Aerial crown-view tile of a tropical tree (Barro Colorado Island, Panama), acquired 20240918:
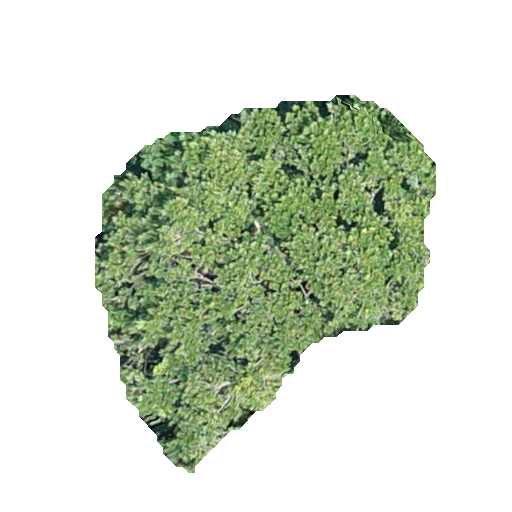
Species: Anacardium excelsum
GBIF accepted scientific name: Anacardium excelsum
Crown area: 130.916 m²